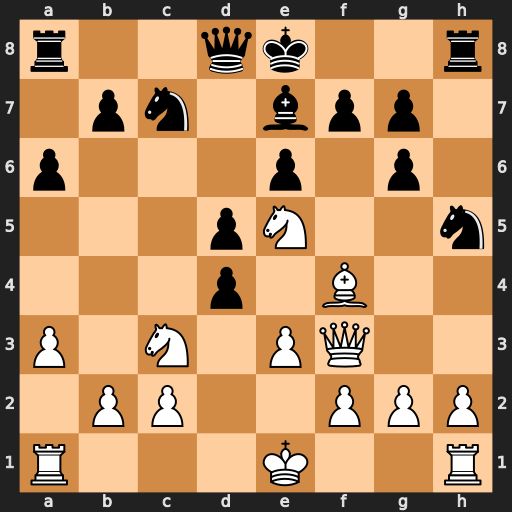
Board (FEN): r2qk2r/1pn1bpp1/p3p1p1/3pN2n/3p1B2/P1N1PQ2/1PP2PPP/R3K2R
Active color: w
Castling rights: KQkq
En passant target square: -
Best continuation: Nxf7